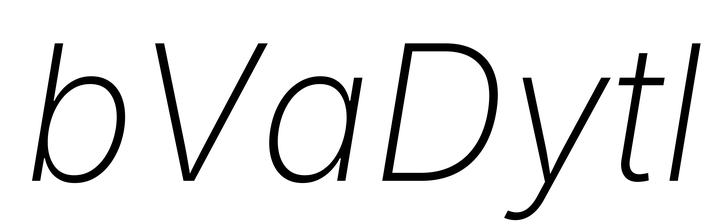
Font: Inter-Italic_ExtraLight_Italic